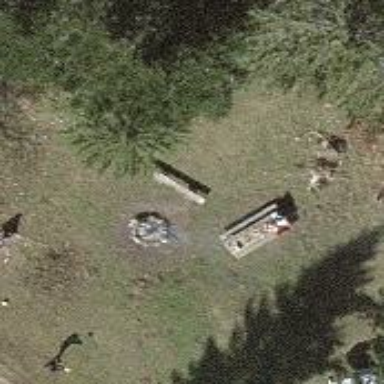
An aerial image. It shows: Barbecue facility.